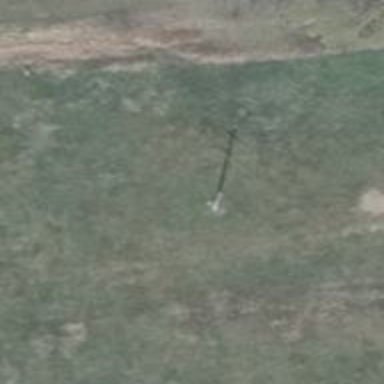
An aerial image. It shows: Power pole.